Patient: sex M, age 36
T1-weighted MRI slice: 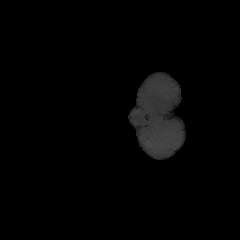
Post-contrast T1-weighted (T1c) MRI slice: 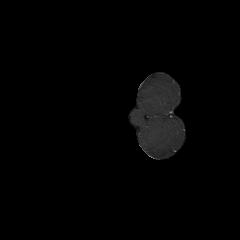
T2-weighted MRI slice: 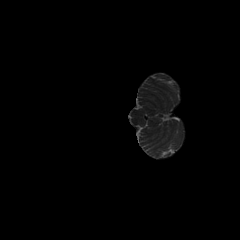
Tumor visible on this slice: no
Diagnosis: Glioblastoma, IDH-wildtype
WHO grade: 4